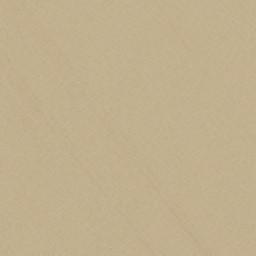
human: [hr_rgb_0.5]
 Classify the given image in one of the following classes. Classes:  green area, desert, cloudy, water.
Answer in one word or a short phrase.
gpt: desert